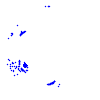
Particle: pion